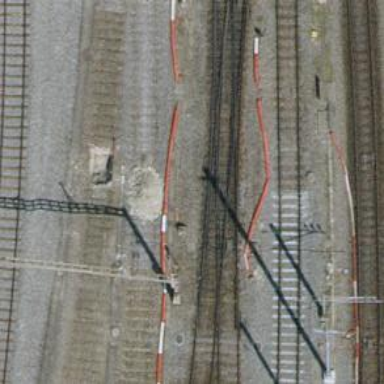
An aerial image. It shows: Yard with single rail track. The railway track is electrified with contact line for service purposes.